Field crop: maize
Growth stage: 2
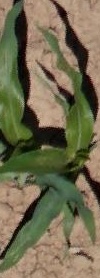
Species: maize